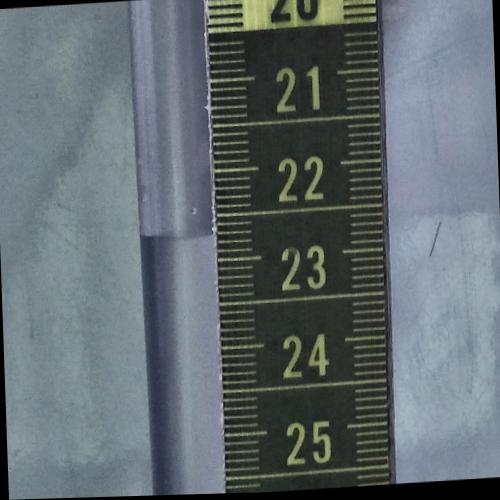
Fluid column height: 22.7 cm